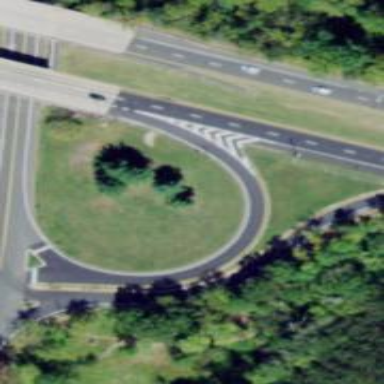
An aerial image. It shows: Trunk link highway.